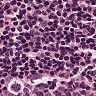
Metastatic tissue present: no